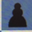
Piece: bP